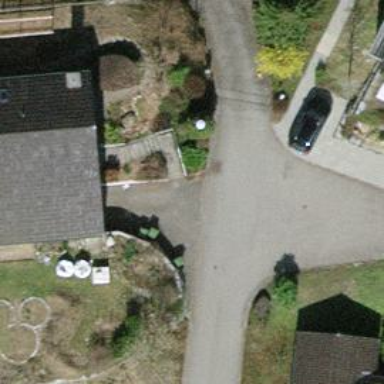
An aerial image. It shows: Turning circle on the road.